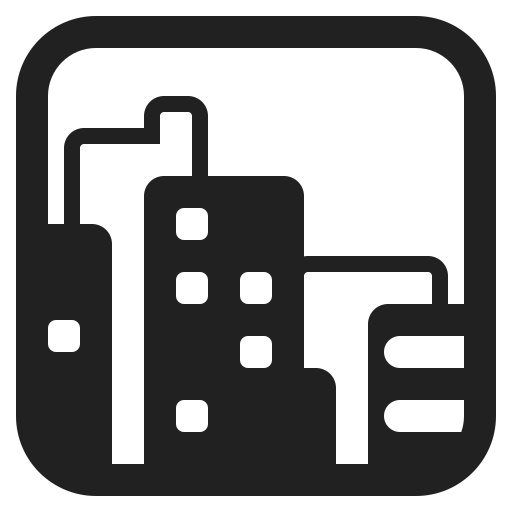
cityscape at dusk high contrast